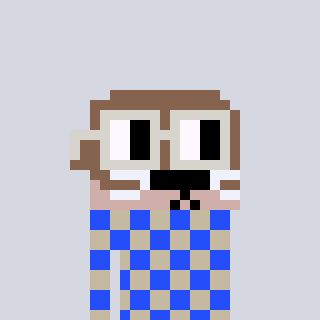
a pixel art character with square light gray glasses, a otter-shaped head and a bege-colored body on a cool background